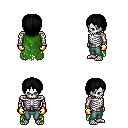
a pixel art fantasy rpg character, male body template, skeleton, green tattered cape, teal pants, black plain hairstyle, gold gloves, four views (front, back, left, right), 2x2 character sprite sheet, small pixel art, hard edges, no anti-aliasing